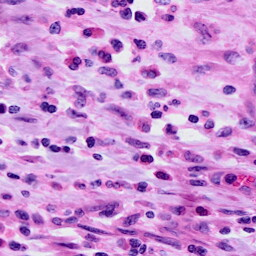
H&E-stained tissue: Cervix